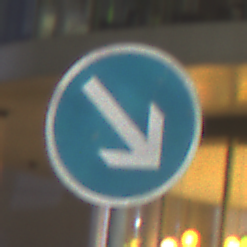
Verkehrszeichen: VorgeschriebeneVorbeifahrtRechts
Umgebung: Outdoor, Urban
Tageszeit: Night
Wetter: PartlyCloudy
Licht: Artificial
Jahreszeit: NotSpecified
Kontrast: HighContrast